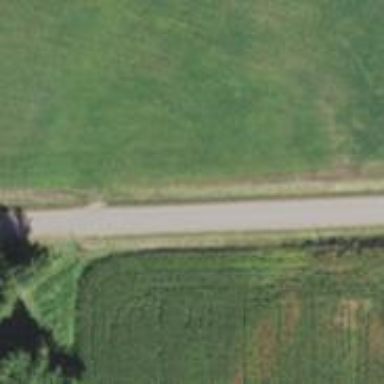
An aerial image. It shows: Tertiary road.